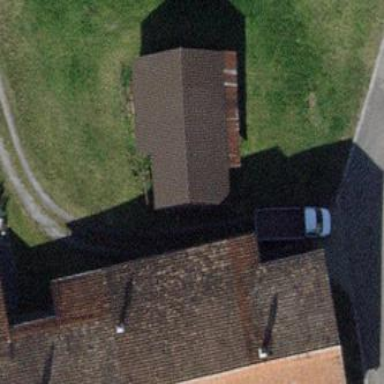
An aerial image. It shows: Shed.